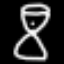
Label: hourglass